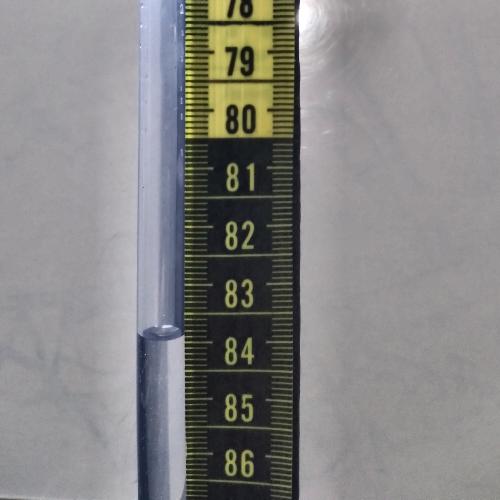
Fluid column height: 83.9 cm